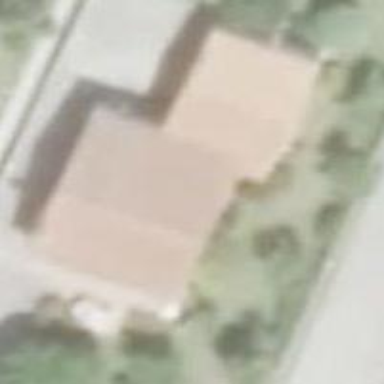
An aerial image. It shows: Simple house.